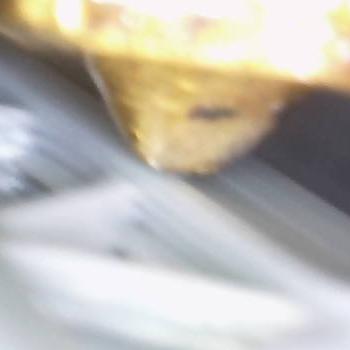
Flow rate: 100%